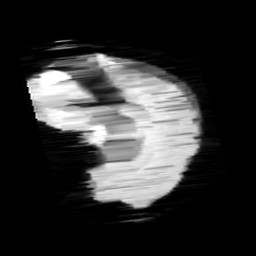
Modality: minIP
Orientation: sagittal
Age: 9
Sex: female
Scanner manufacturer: siemens
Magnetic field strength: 3 T
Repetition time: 0.027 s
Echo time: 0.02 s